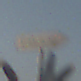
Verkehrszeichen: UmleitungswegweiserRechtsweisend
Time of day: SunriseSunset
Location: Outdoor (Special)
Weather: Clear
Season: NotSpecified
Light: Natural